Question: I maintain a couple of legacy ASP.Net webforms solutions, that I have upgraded to use .Net 4.
However, they appear to be different in Visual Studio 2010, than other projects. If I open properties for one of the web projects in the solution, it looks like this:

The old-school dialog from previous versions. No fancy publishing and other neat "new" stuff.
What is going on here, and how do I fix it?
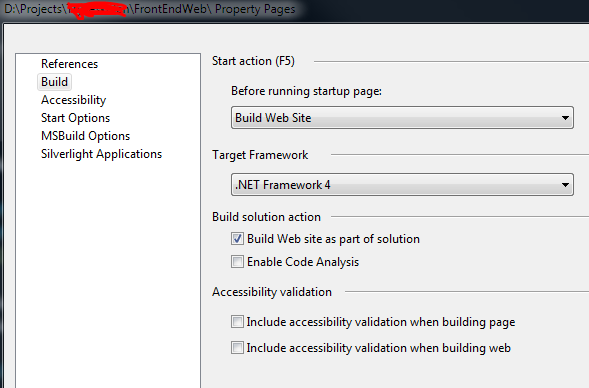
Answer: You appear to have created a New Web Site...
You're looking for Web Application it sounds like. Go to File > New > Project..., and ASP.NET Web Application is under there. You may also want ASP.NET Empty Web Application as it doesn't have some auto-generated junk in it.